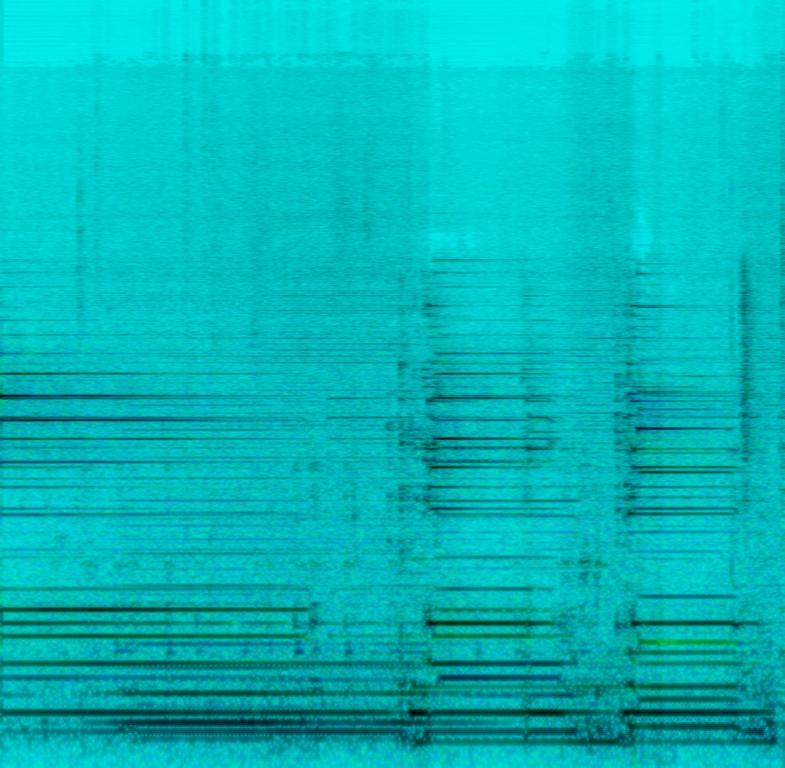
The low quality recording features a live performance of a rock song that consists of flat male vocal singing over simple electric guitar chords. The recording is noisy and it has some seat crackling noises in it. It sounds sad and emotional though.